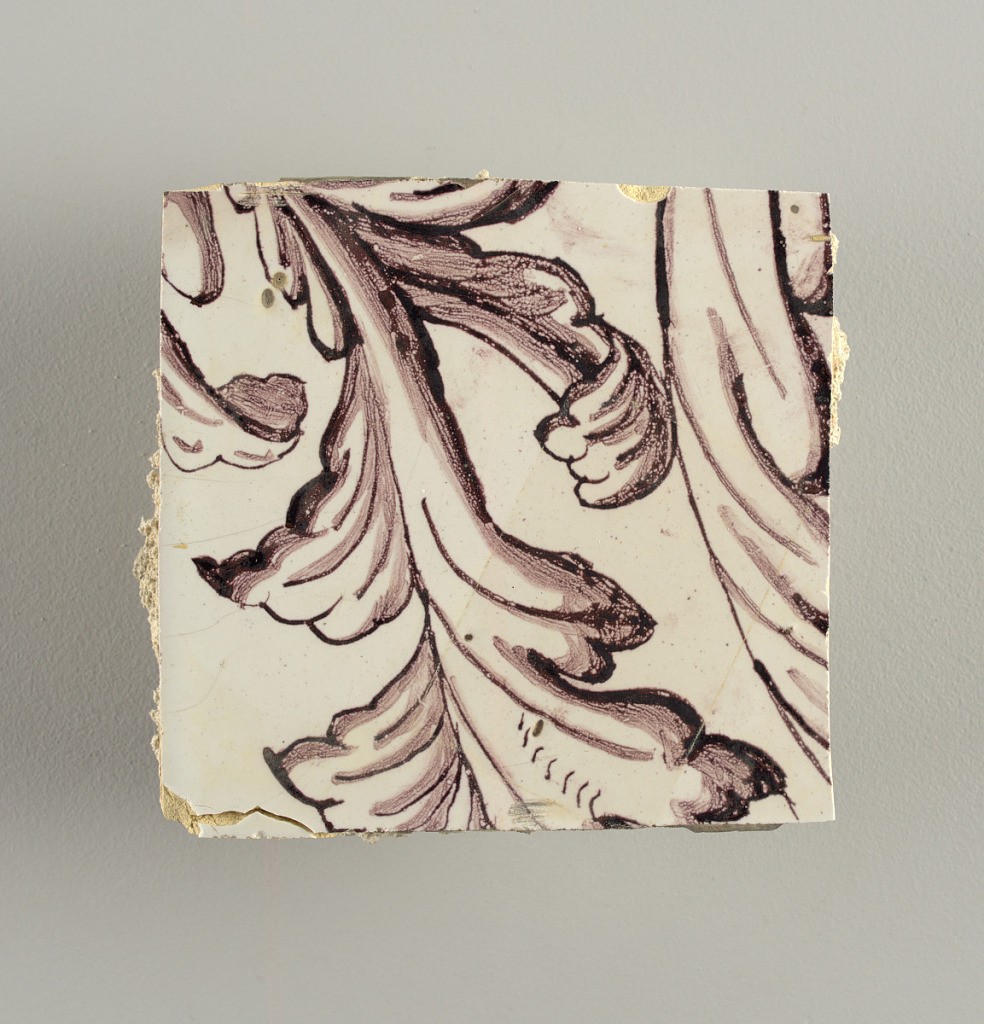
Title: Wall facing
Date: ca. 1725
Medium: Tin-glazed earthenware, underglaze
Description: Horizontal rectangle.  Thirty-seven tiles wide and twenty-one high with opening for door or window nineteen and one-half tiles high and twelve wide.  To left and right of opening, centered canopy above. Left, woman representing Hope, right, a sculputure urn.  Centered above opening, a mascaron.  Arabesque design of foliage.